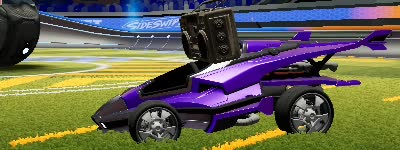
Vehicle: aftershock